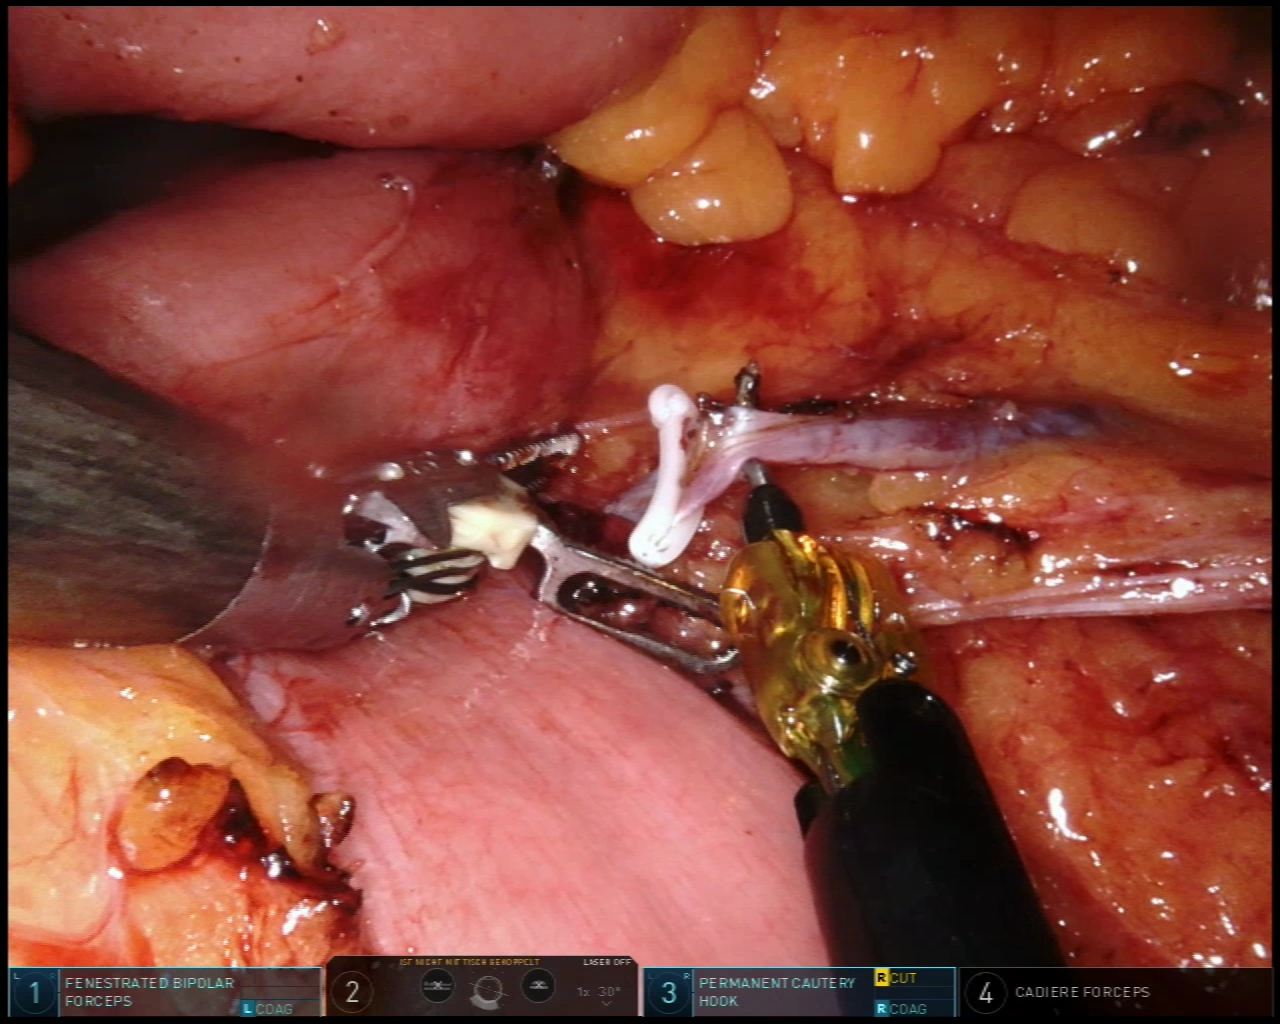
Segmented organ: intestinal_veins
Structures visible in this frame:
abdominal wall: no
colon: yes
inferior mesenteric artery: no
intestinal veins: yes
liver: no
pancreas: no
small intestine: yes
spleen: no
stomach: no
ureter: no
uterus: no
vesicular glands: no